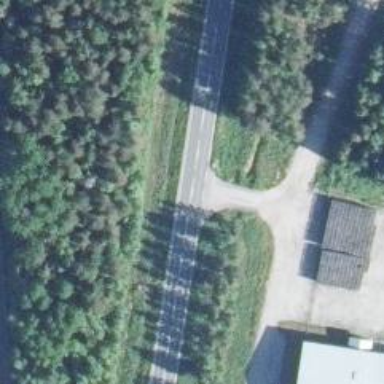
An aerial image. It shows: Secondary road.